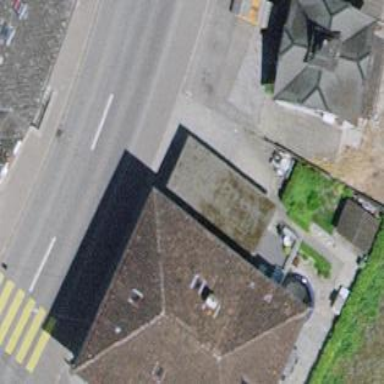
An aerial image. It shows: Garage building.